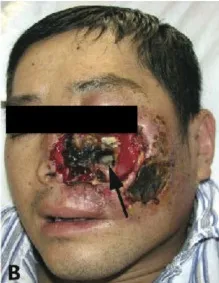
Rhizopus arrhizus associated lethal midline granuloma/rhino-orbital cerebral mycosis. " Destruction of the sinus, nose, face, palate, and orbit; defects of the left sided external nose, soft tissues, and the front wall of the maxillary sinus; and yellow pus was seen within the left maxillary sinus. (A,B) Show patient onset before and after debridement with biopsies.
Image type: medical_photograph (skin_photograph)